Question: Just a quickie, i am probably being silly here but anyway:
I have a navigation that is centrally positioned with margins, this has a list of links, the problem i am having is that because all of my '<li>' classes are given the css: 'float:left' they align on the left.
E.G:

What i would like to know is if there is any way to center these?
Thanks
CSS:
'''
section#nav {
height: 45px;
margin-bottom:5px;
text-align:center;
-webkit-user-select: none;
-moz-user-select: none;
-ms-user-select: none;
}
nav {
max-width: 700px;
height: 45px;
-webkit-user-select: none;
-moz-user-select: none;
-ms-user-select: none;
margin: 0 auto;
}
nav ul {
padding:12px 15px;
margin:0 auto;
text-align:center;
overflow:hidden;
}
nav ul li {
font-size:14px;
float:left;
}
nav ul li a {
color: #FFFFFF;
margin:0 10px;
transition: all 0.5s ease-out !important;
-moz-transition: all 0.5s ease-out !important;
-ms-transition: all 0.5s ease-out !important;
-webkit-transition: all 0.5s ease-out !important;
-o-transition: all 0.5s ease-out !important;
}
nav ul li a.nav-path-selected {
border-bottom:1px #ffffff solid;
}
nav ul li a.nav-path-selected {
border-bottom:1px #ffffff solid;
color:#FFFFFF !important;
}
nav ul li a:hover {
color:#CCCCCC !important;
transition: all 0.5s ease-out !important;
-moz-transition: all 0.5s ease-out !important;
-ms-transition: all 0.5s ease-out !important;
-webkit-transition: all 0.5s ease-out !important;
-o-transition: all 0.5s ease-out !important;
}
'''
HTML:
'''
<section id="nav">
<nav>
<ul class="nav">
<li class="nav-selected nav-path-selected">
<a class="nav-selected nav-path-selected" href="/">Home</a>
</li>
<li>
<a href="/about/">About Us</a>
</li>
<li>
<a href="/opportunities/">Opportunities</a>
</li>
<li>
<a href="/inspiration/">Inspiration</a>
</li>
<li>
<a href="/members/">Members</a>
</li>
</ul>
</nav>
</section>
'''
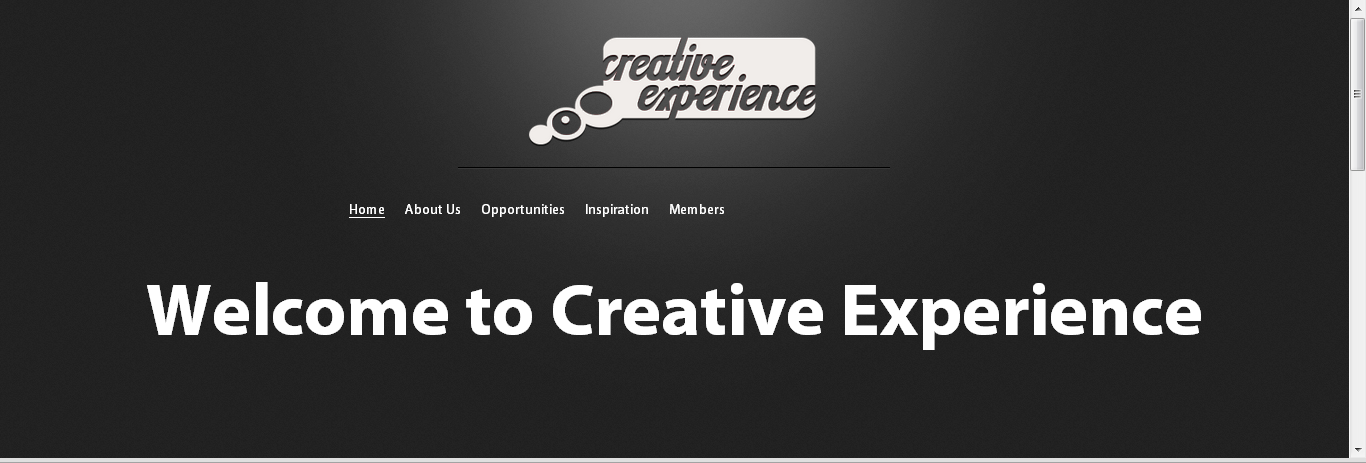
Answer: Thank you all, I have used a combination of your answers to build the solution:
'''
nav ul {
padding:12px 15px;
margin:0 auto;
text-align:center;
overflow:hidden;
}
nav ul li {
font-size:14px;
display:inline-block;
display:inline;
}
'''